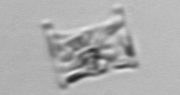
Label: Eucampia